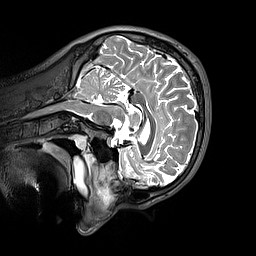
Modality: T2w
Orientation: sagittal
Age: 22
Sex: female
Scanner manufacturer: siemens
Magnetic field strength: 3 T
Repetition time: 3.2 s
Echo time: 0.412 s